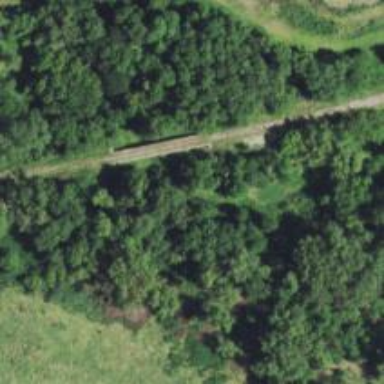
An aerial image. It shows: Disused railway bridge.